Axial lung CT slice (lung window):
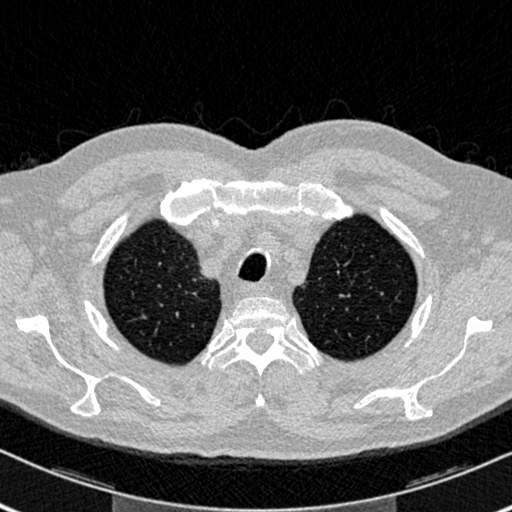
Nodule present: no